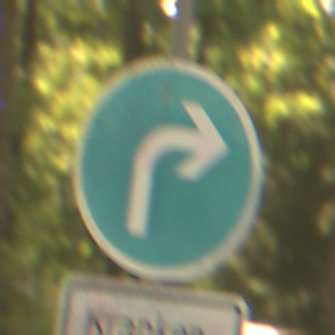
Verkehrszeichen: VorgeschriebeneFahrtrichtungRechts
Zusatzzeichen unten: BesondereFahrzeugeUndTransportgueter4
Umgebung: Outdoor, Nature
Tageszeit: Midday
Wetter: PartlyCloudy
Licht: Natural
Jahreszeit: NotSpecified
Kontrast: LowContrast